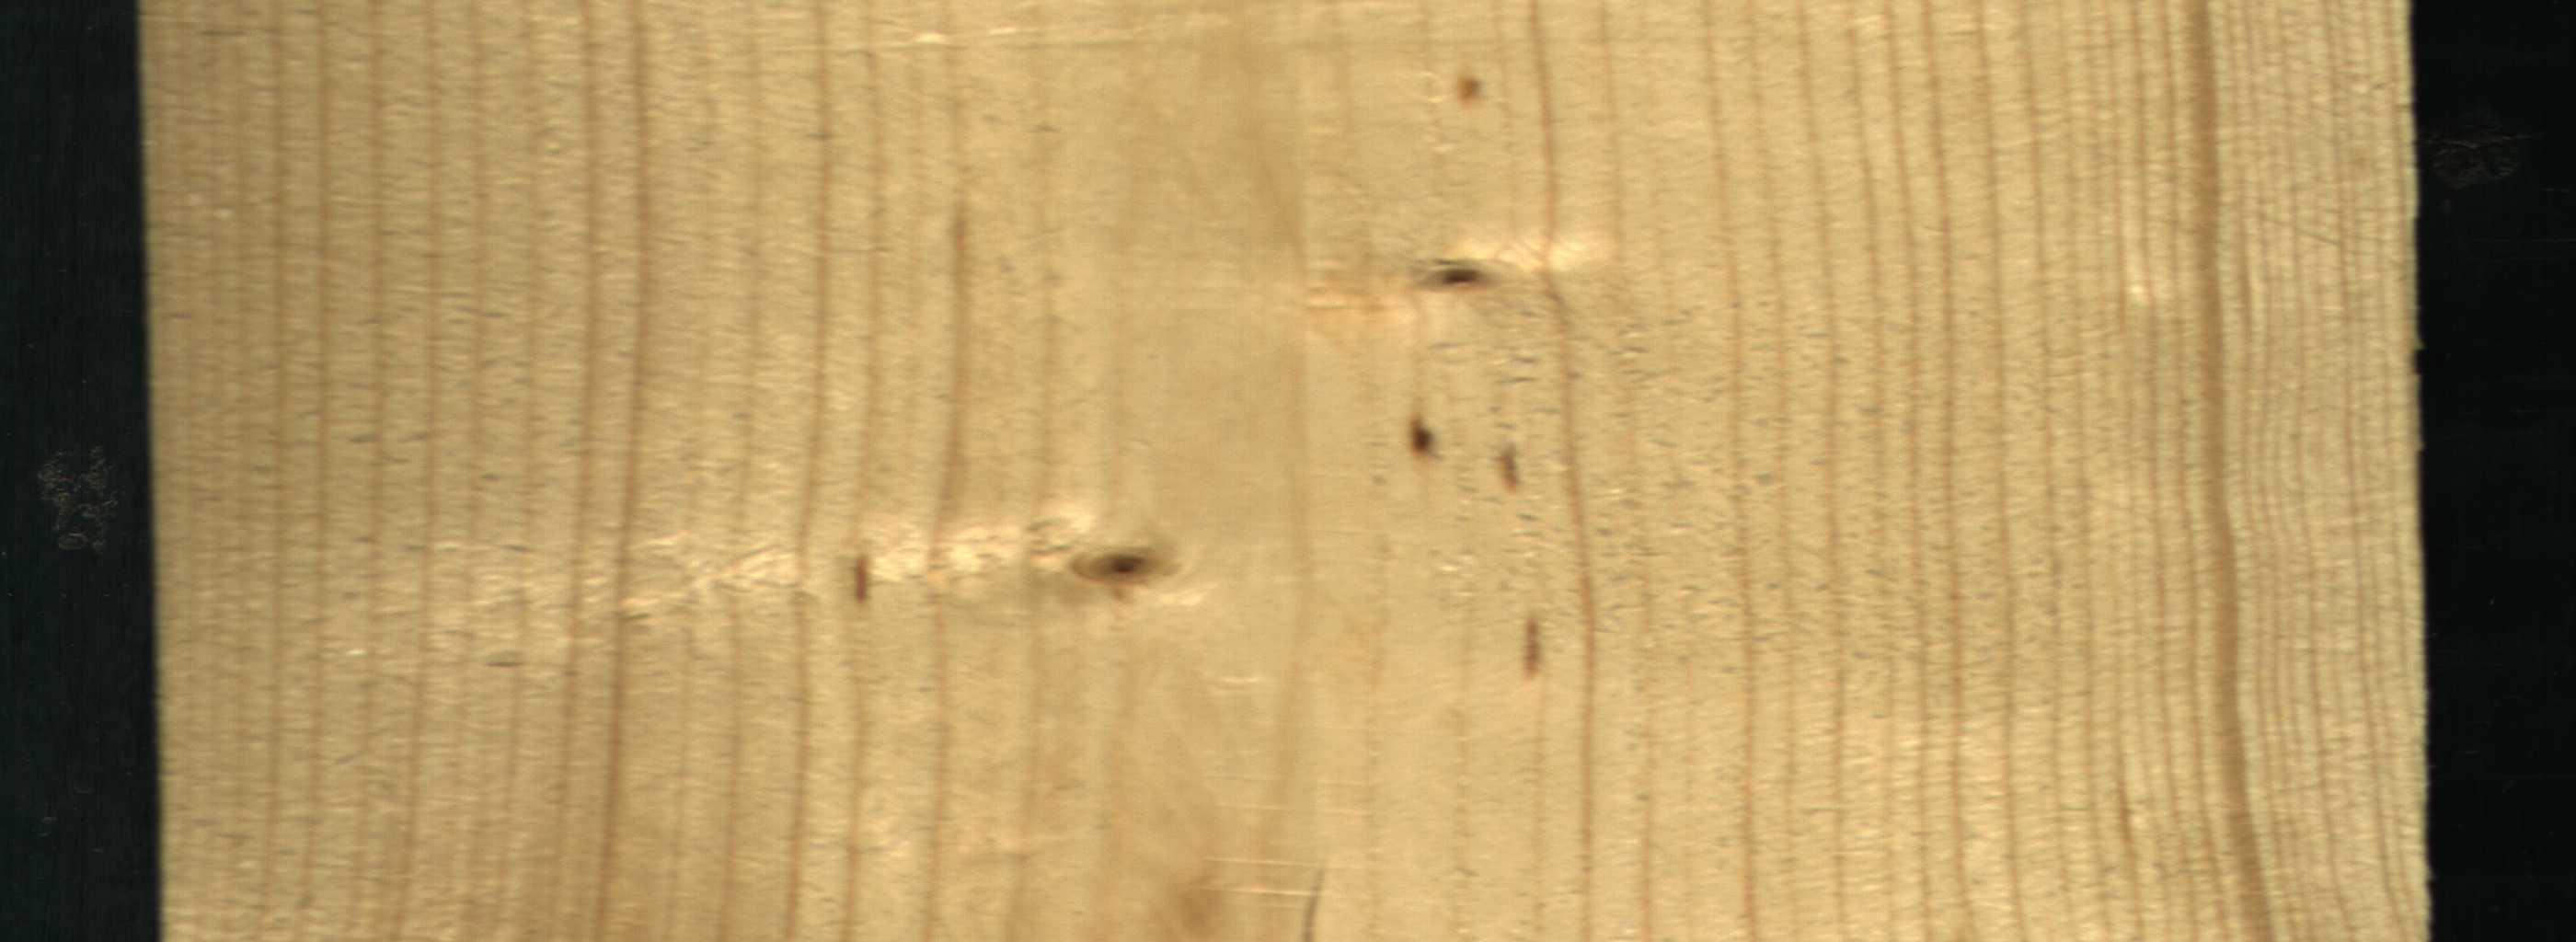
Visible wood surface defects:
resin
resin
resin
resin
Crack
Live_Knot
Live_Knot